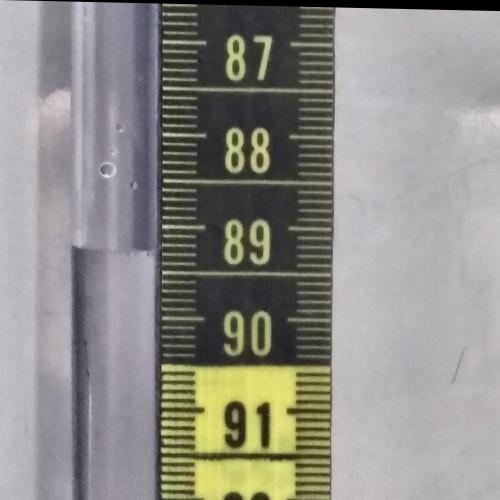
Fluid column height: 89.3 cm